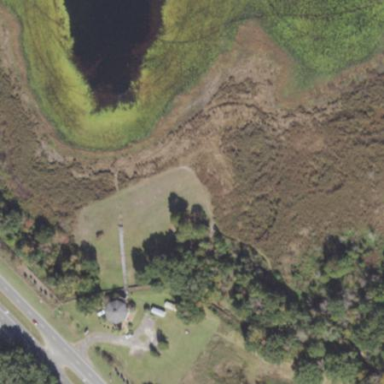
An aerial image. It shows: Marshy wetland area.